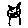
Label: cat